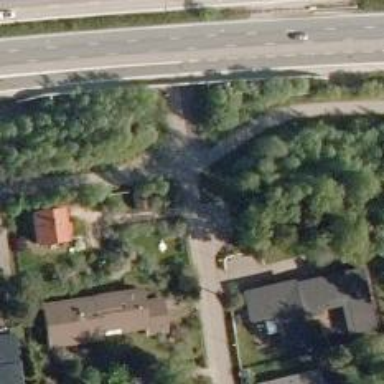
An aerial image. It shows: Asphalt cycleway.